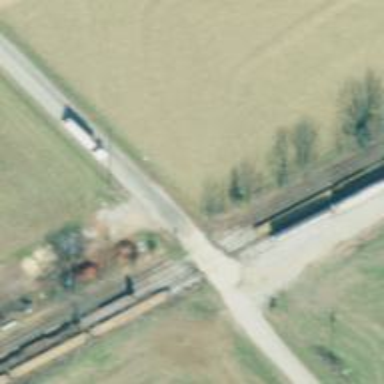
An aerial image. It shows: Railway level crossing.